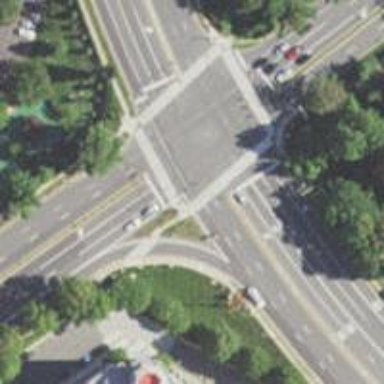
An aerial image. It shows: Zebra crossing on the road.